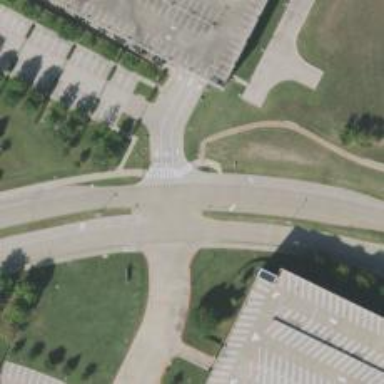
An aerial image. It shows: Tertiary road with separate sidewalk.